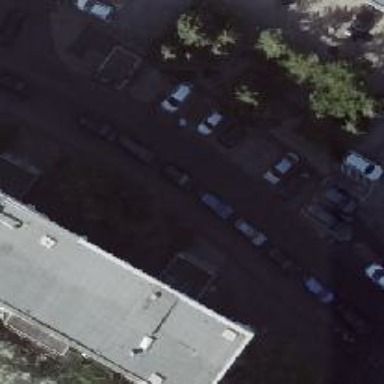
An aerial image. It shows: Residential road with asphalt surface. There is parallel on-street parking on the left lane.